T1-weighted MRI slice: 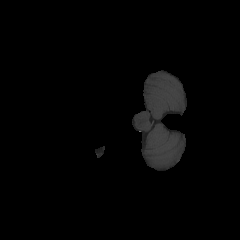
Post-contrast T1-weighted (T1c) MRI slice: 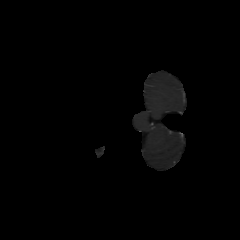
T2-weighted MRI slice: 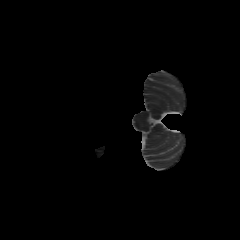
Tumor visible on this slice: no